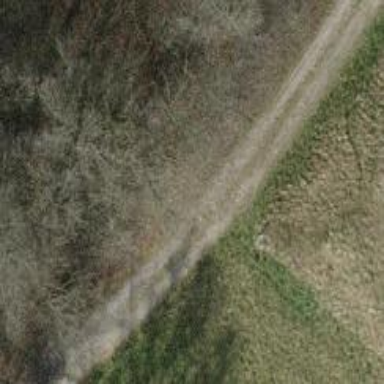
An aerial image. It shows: Gravel track with grade3 tracktype.